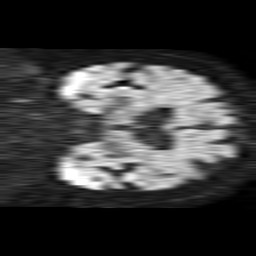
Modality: TRACE
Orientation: coronal
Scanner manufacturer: philips
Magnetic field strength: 1.5 T
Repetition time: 4.6 s
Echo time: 0.08631 s